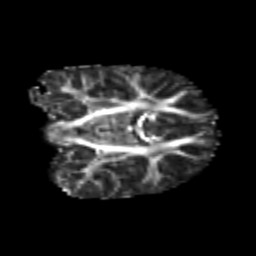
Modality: FA
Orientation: coronal
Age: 7
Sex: male
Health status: healthy